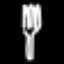
Label: fork